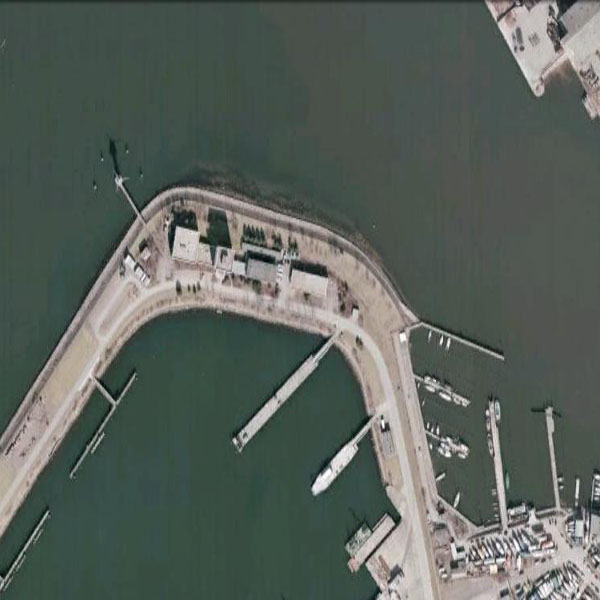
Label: Port